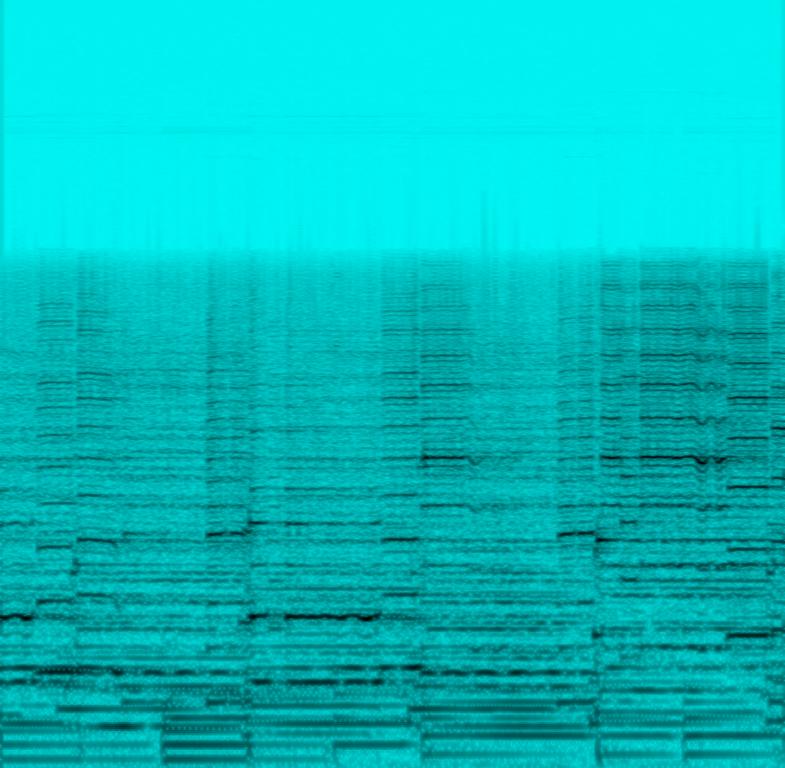
This audio contains a jazz composition with a saxophone taking the lead-melody supported by a string section, a e-bass and a piano playing some notes along in a higher pitch. This song may be playing in a romantic restaurant.